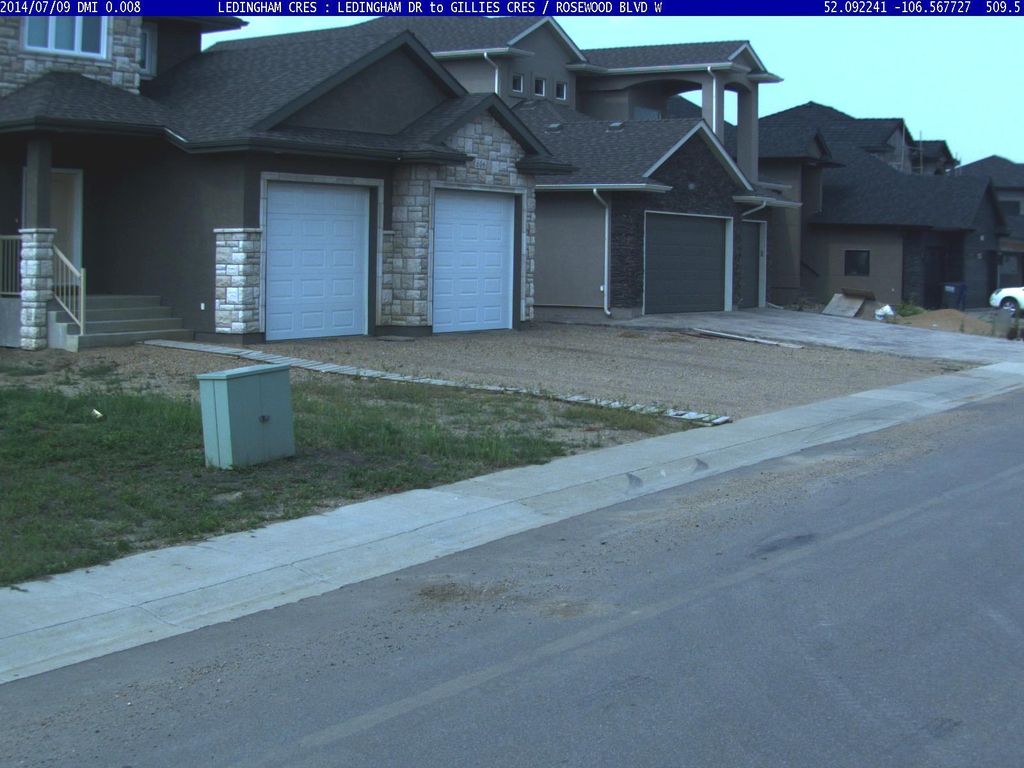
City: saskatoon